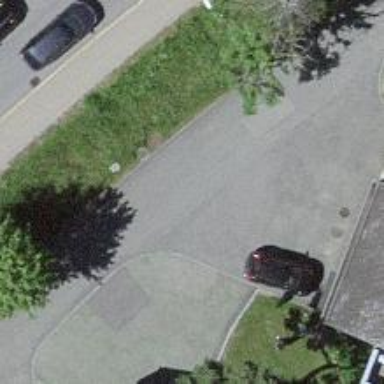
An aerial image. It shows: Paved residential road.